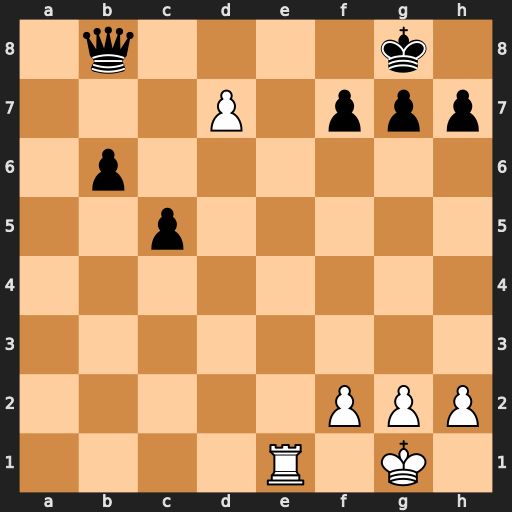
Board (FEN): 1q4k1/3P1ppp/1p6/2p5/8/8/5PPP/4R1K1
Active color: w
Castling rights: -
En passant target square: -
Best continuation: Re8+ Qxe8 dxe8=Q#